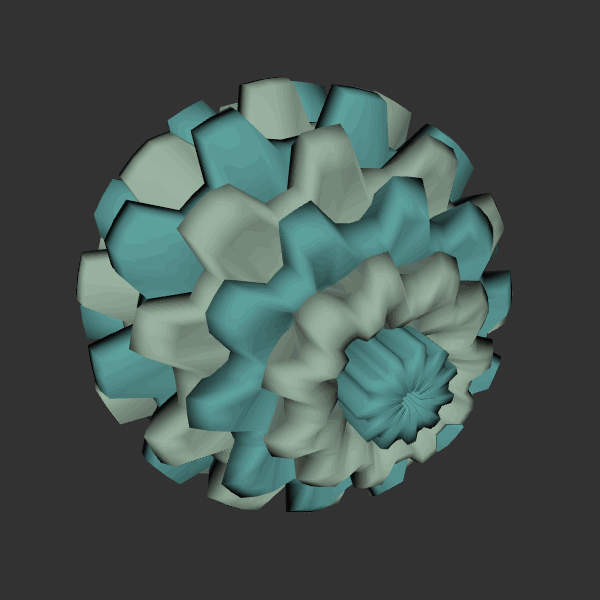
Background: dark